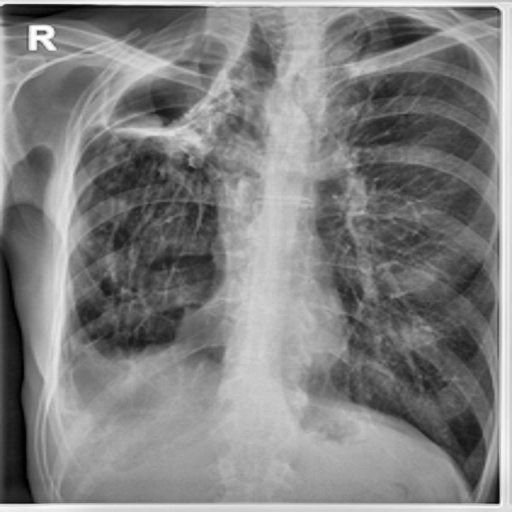
Finding: TUBERCULOSIS